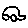
Label: car